Interaction volume radius: 5 \u00c5
Interaction volume height: 25 \u00c5
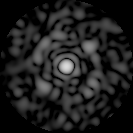
Disorder parameter: 0.7738